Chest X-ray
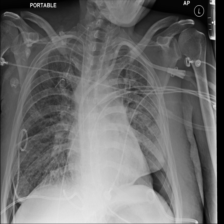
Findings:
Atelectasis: negative
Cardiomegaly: negative
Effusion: positive
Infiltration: negative
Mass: negative
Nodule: negative
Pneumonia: negative
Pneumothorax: positive
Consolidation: negative
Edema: negative
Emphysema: negative
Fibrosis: negative
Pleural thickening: negative
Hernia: negative